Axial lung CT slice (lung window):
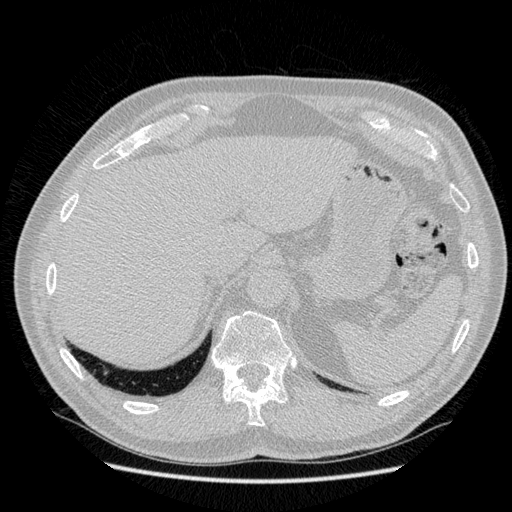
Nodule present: no